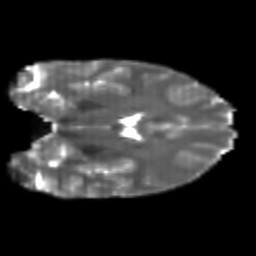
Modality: T2w
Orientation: coronal
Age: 24
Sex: female
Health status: healthy
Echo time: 0.074 s